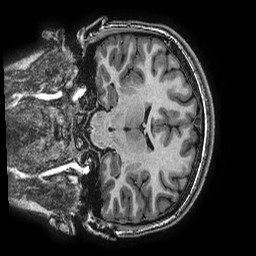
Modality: T1w
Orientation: coronal
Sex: female
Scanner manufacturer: ge
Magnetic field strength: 3 T
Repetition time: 0.0077 s
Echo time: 0.003436 s